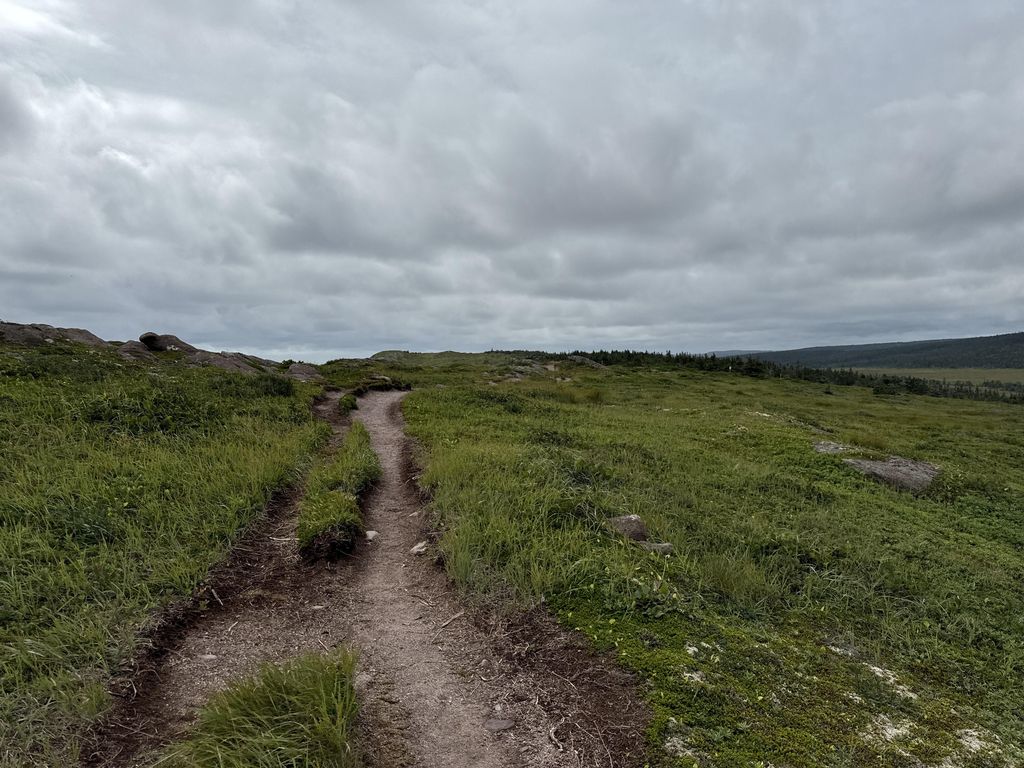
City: st_johns